Milling tool wear sample.
Tool blade image: 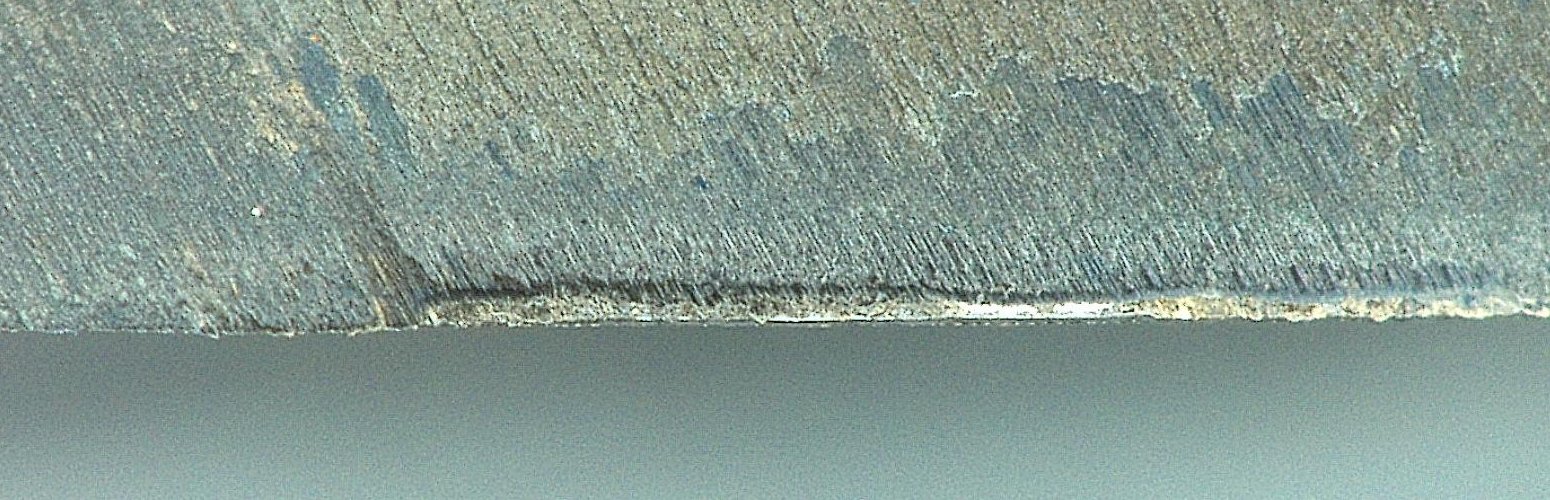
Chip image: 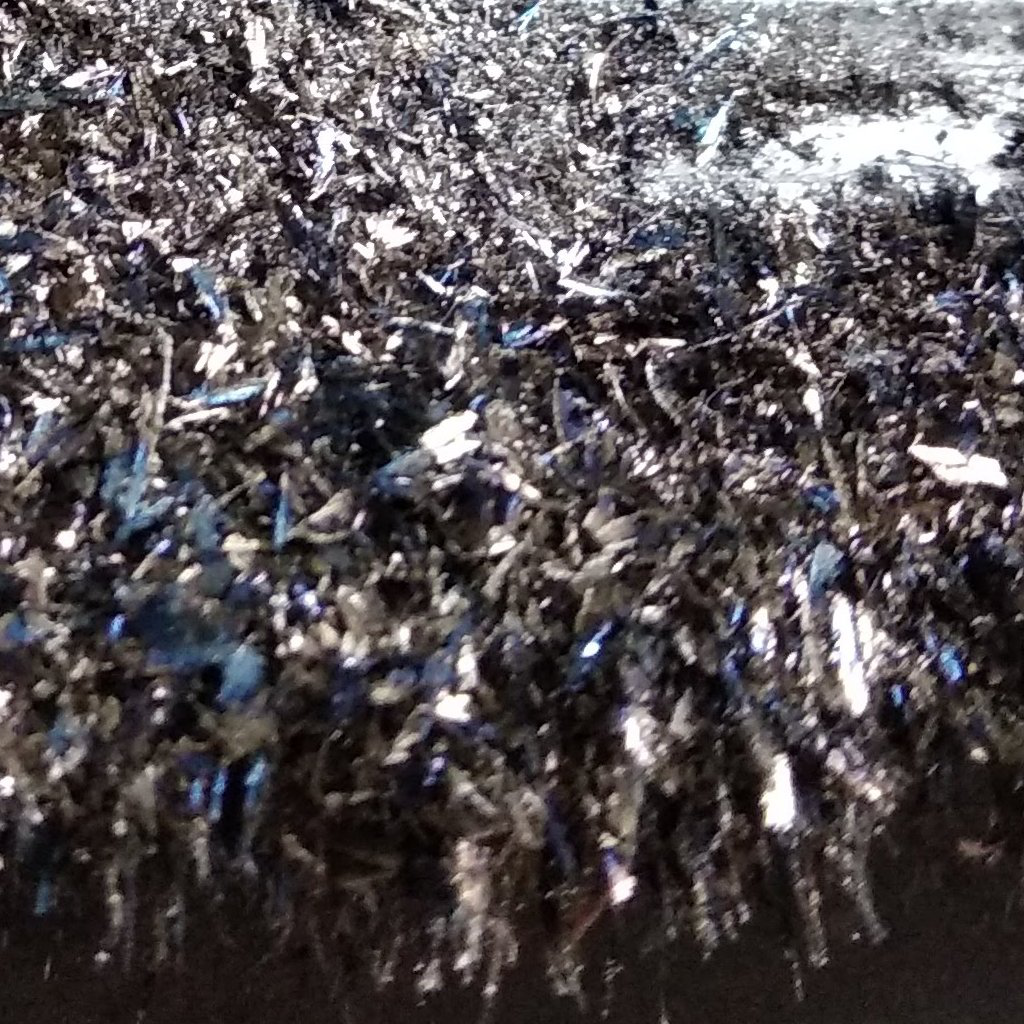
Workpiece image: 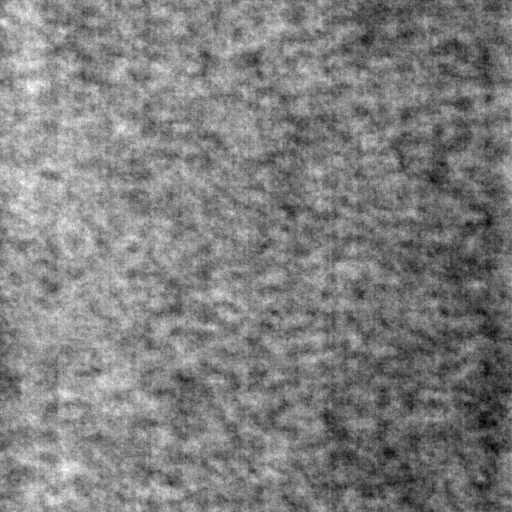
Tool wear state: used
Gaps: 10.48
Flank wear: 101.75
Overhang: 16.71
Force-signal Mel-spectrograms (X, Y, Z axes): 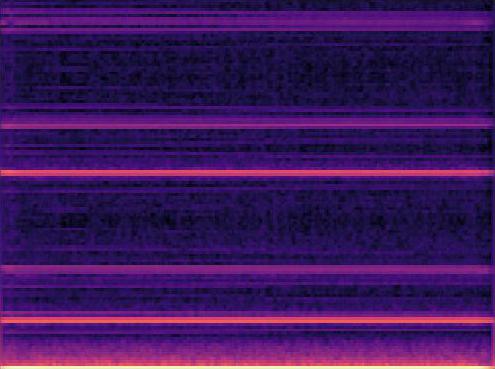 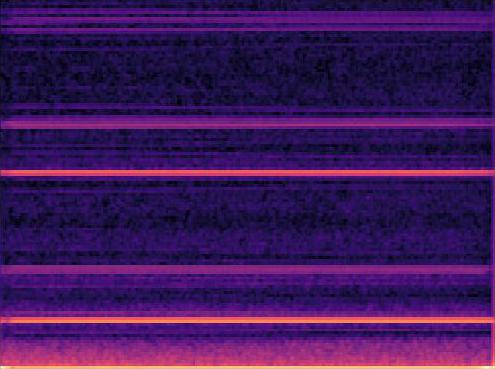 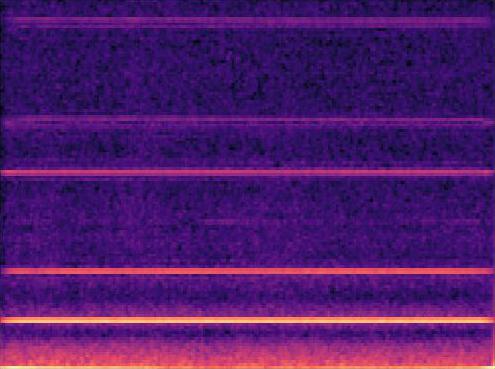
Force-signal scalograms (X, Y, Z axes): 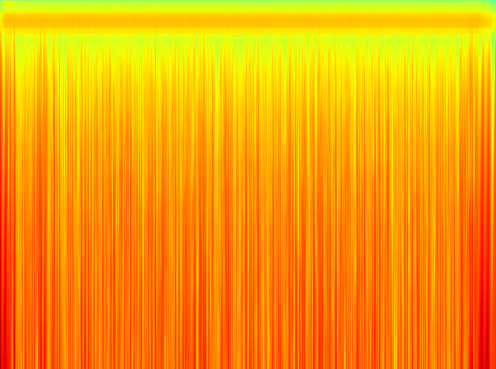 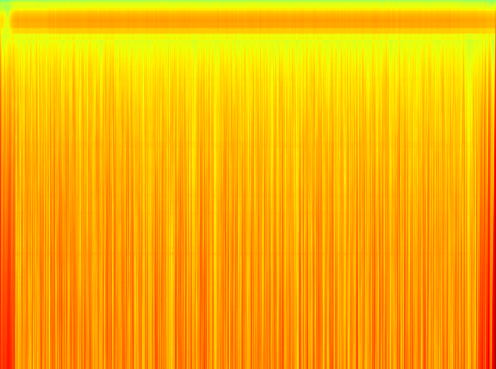 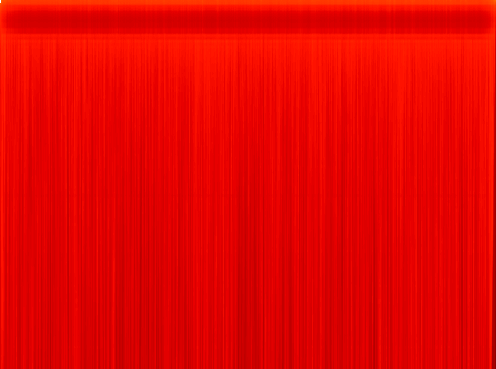
Force phase: steady_state_stabilization_wear